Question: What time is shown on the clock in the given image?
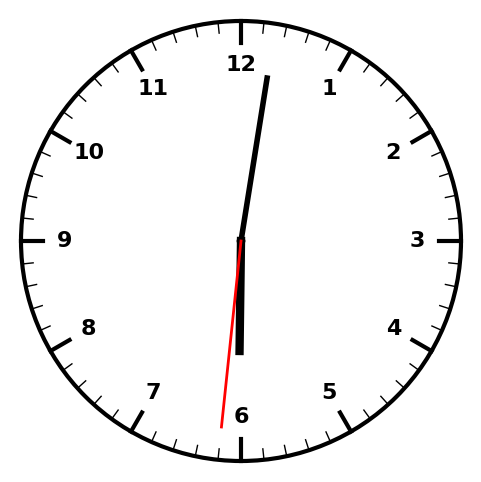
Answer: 06:01:31